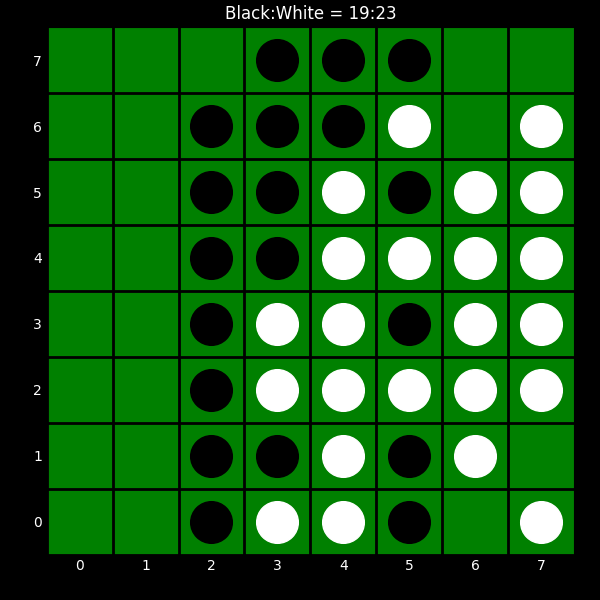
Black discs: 19
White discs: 23